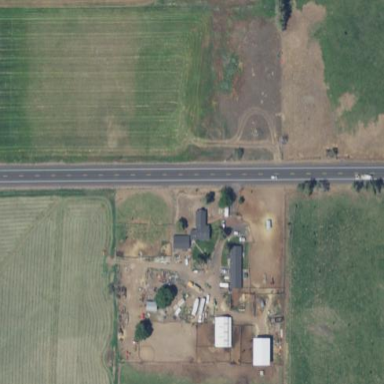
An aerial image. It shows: Farmyard area.